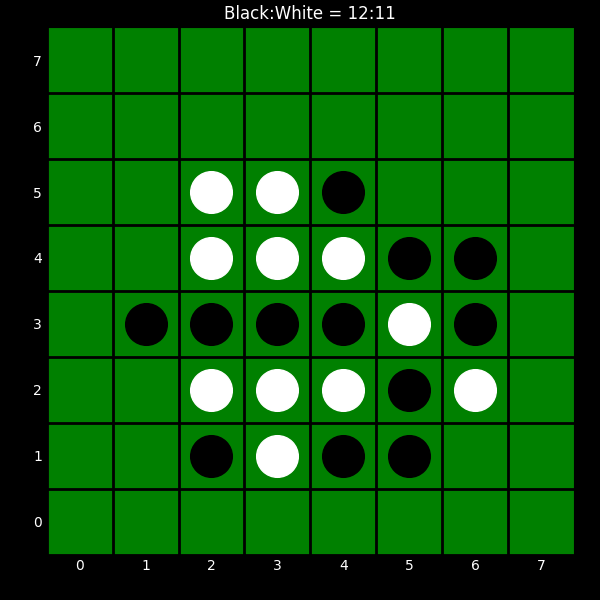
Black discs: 12
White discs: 11